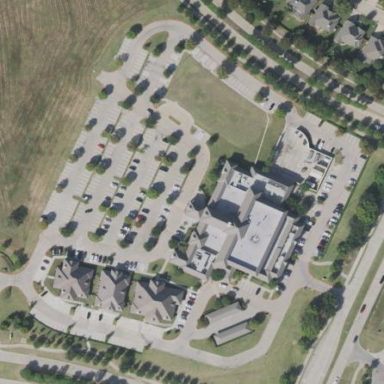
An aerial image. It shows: Healthcare facility identified as hospital.